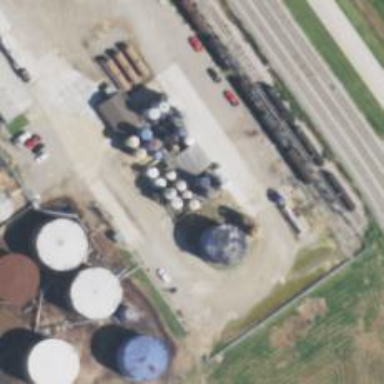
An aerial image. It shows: Storage tank that is man-made.